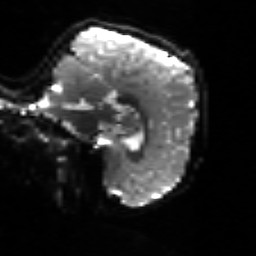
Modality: sbref
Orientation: sagittal
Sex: female
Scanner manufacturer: siemens
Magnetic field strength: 3 T
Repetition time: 5 s
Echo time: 0.071 s